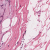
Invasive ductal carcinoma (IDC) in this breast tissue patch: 1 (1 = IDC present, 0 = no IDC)